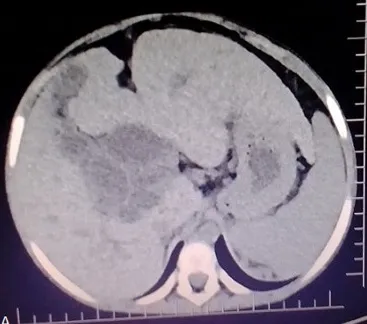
A, B) triphasic CT scan of the abdomen showed a well-defined retro-gastric cyst with dilatation of intra and extra biliary tree; differential diagnosis of choledochal cyst and pancreatic pseudocyst was made.
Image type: radiology (ct)